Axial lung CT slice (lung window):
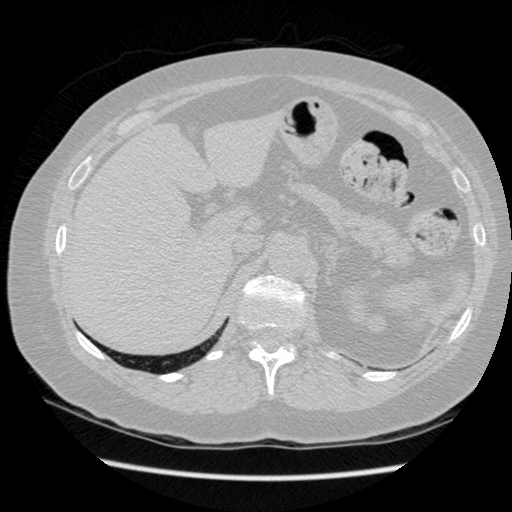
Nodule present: no